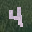
Label: 4